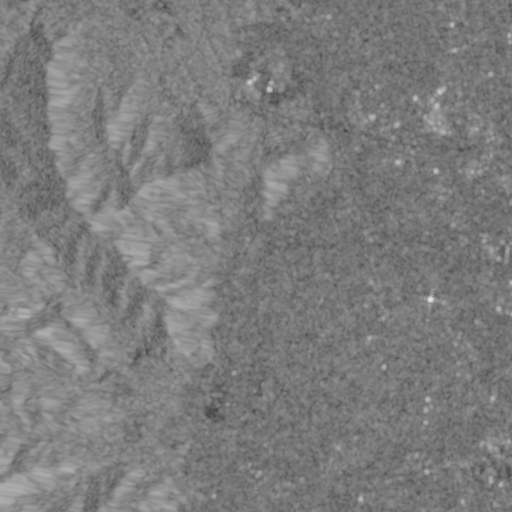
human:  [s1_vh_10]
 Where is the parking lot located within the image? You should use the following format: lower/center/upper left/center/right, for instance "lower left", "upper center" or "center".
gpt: The parking lot is located in the lower right of the image.
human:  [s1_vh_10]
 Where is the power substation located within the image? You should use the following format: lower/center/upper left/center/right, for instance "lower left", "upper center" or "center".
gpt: The power substation is located in the lower right of the image.
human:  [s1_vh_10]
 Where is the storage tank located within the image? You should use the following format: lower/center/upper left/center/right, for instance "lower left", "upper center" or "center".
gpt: The storage tank is located in the center right of the image.
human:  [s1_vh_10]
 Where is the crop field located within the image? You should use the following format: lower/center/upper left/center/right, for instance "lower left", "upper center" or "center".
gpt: There is no crop field in the image.

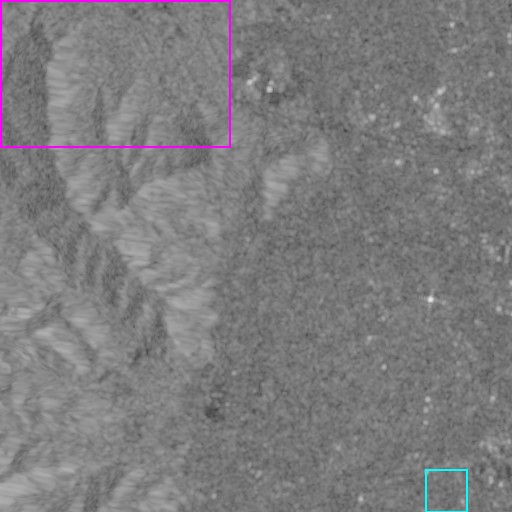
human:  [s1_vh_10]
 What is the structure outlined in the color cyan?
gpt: The structure outlined in cyan is a crop field.
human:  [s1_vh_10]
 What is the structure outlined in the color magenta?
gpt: The structure outlined in magenta is a park.
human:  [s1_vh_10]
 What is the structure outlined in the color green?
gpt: There is no green outline.